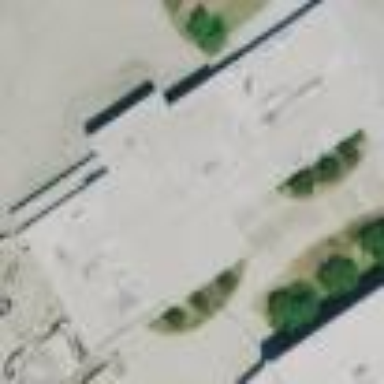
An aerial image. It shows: School building.